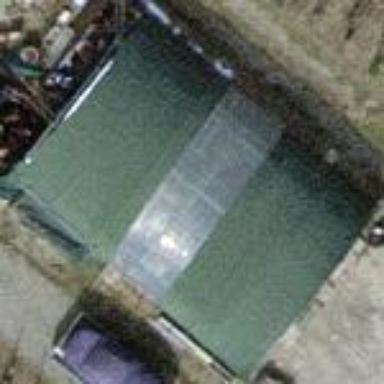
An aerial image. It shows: Shed.